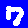
Digit: 7